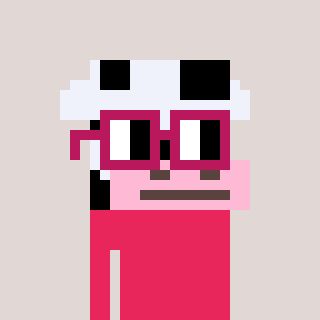
a pixel art character with square dark red glasses, a cow-shaped head and a redpinkish-colored body on a warm background